Question: First I have a pretty casual problem, vertically centering an image inside a list. Most tutorials advise to use line-height = image-height or assigning list item to table and use vertical-align:middle. Neither seem to work for me.
My second problem is having a clickable list link row without jQuery. I'm supposed to make the anchor display:block and set the width to 100%, but then it breaks on another row and is not extended to the left image block.
This is my markup:
'''
<ul>
<li>
<a href="#">
<div id="firstbutton" class="button"></div>
<div class="group">
one<br/>
<span>tagline</span>
</div>
</a>
</li>
<li>
<a href="#">
<div id="secondbutton" class="button"></div>
<div class="group">
two<br/>
<span>tagline</span>
</div>
</a>
</li>
<li>
<a href="#">
<div id="thirdbutton" class="button"></div>
<div class="group">
three<br/>
<span>tagline</span>
</div>
</a>
</li>
</ul>
'''
My Css:
'''
ul{
// line-height:180px;
}
li{
height:60px;
min-width:200px;
margin:2px;
}
li a{
display:block;
width:100%;
}
html>body li a {
width: auto;
}
.group{
text-align:right;
float:right;
margin-right:20px;
width:auto;
}
.button{
width:30px;
height:30px;
float:left;
margin-left:20px;
}
'''
And <URL>
And here is an image

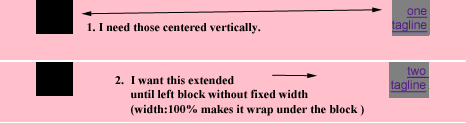
Answer: The W3 validator <URL> might give you a hint... look the code below.
I don't think an '<a>' tag supports a '<div>' inside.
'''
<div id="firstbutton" class="button"></div>
'''
The mentioned element is not allowed to appear in the context in which you've placed it; the other mentioned elements are the only ones that are both allowed there and can contain the element mentioned. This might mean that you need a containing element, or possibly that you've forgotten to close a previous element.
One possible cause for this message is that you have attempted to put a block-level element (such as "'<p>'" or "'<table>'") inside an inline element (such as "'<a>'", "'<span>'", or "'<font>'").
I would recommend using the 'a' tag as 'display:block;' in the css and keep on styling.